Question:
I want to get these photo effects in my Livewallpaper.I searched through but it was no match.
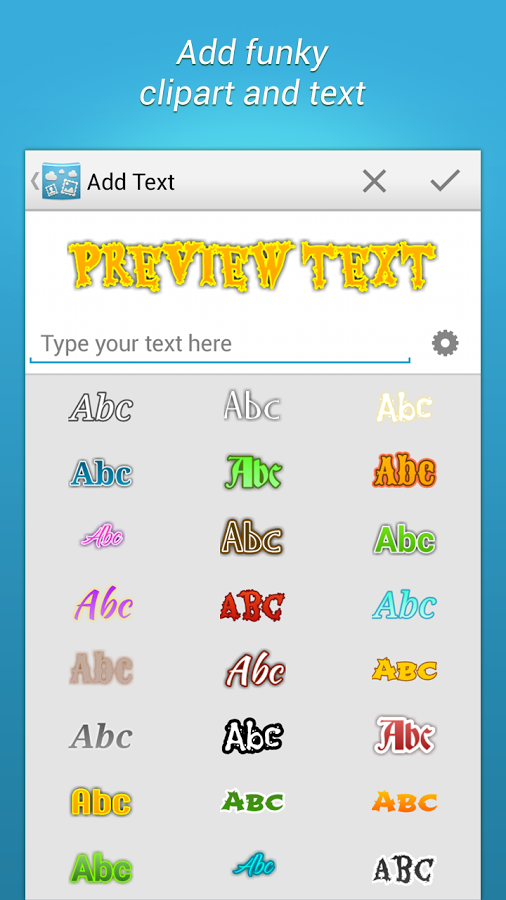
Answer: You can draw text with a custom font like <URL> example.
'''
Paint paint = new Paint();
paint.setColor(Color.GREEN);
paint.setTextSize(40);
Typeface chops = Typeface.createFromAsset(getAssets(), "ChopinScript.ttf");
paint.setTypeface(chops);
float text_x = 120;
float text_y = 120;
canvas.drawText("Hello", text_x, text_y, paint);
'''
And then you can add effects to it like these stackoverflow questions <URL>.